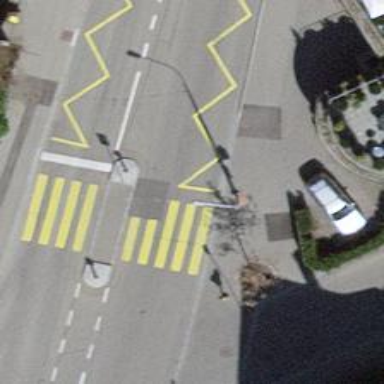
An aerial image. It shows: Trolleybus stop position for public transport.